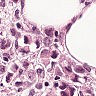
Metastatic tissue present: yes